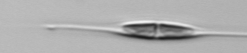
Label: Cylindrotheca